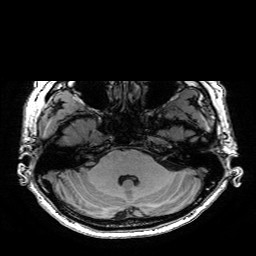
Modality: T1w
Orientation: coronal
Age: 62
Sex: female
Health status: healthy
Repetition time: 2.53 s
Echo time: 0.0034 s